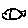
Label: fish